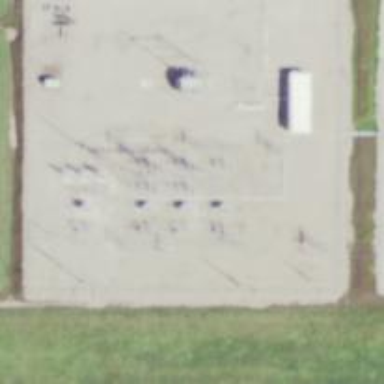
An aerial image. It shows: Switch for power supply.